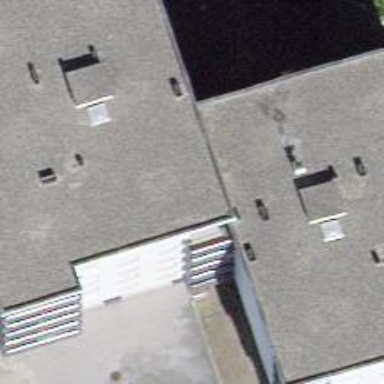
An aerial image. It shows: Building with apartments and flat roof.